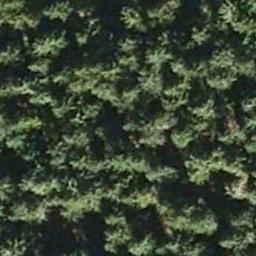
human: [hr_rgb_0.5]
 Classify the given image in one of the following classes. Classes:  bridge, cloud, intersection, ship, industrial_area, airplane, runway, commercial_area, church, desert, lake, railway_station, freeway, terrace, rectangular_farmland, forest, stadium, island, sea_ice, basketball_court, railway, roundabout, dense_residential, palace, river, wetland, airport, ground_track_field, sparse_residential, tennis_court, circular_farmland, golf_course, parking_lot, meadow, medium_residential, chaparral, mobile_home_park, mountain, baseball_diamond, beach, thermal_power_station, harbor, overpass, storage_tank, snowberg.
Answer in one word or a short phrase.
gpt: forest